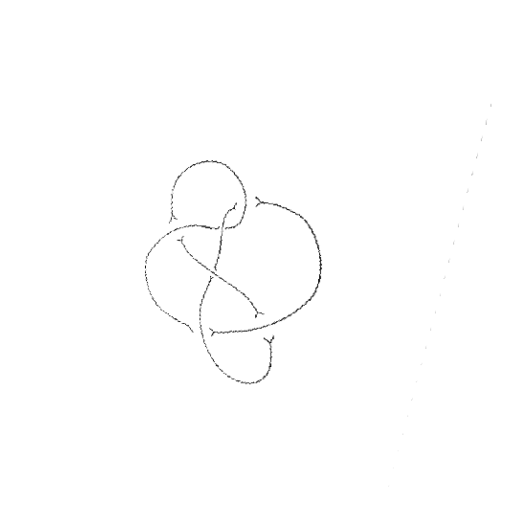
Crossing number: 6